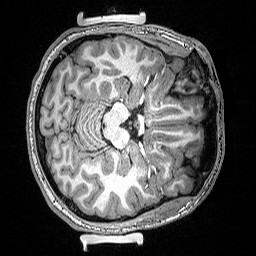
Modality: T1w
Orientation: axial
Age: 19
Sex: male
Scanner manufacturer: siemens
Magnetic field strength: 3 T
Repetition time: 2.53 s
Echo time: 0.0033 s